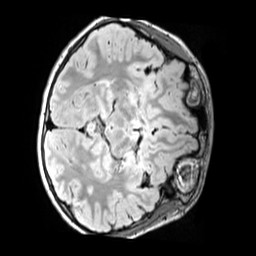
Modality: FLAIR
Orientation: axial
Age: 11
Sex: male
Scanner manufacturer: siemens
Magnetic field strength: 3 T
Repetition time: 5 s
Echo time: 0.388 s